Question: I have a problem in a production service which contains a "watchdog" timer used to check whether the main processing job has become frozen (this is related to a COM interop problem which unfortunately can't be reproduced in test).
Here's how it currently works:
- <URL>'-
The cause appears to be that when multiple items await processing, the time between the 'Set()' after the first item is processed, and the 'Reset()' before the second item is processed is too brief, and 'WaitOne()' doesn't appear to recognise that the event has been set.
My understanding of 'WaitOne()' is that the blocked thread is <URL>, but I assume I'm missing something important.
Note that if I allow a context switch by calling 'Thread.Sleep(0)' after calling 'Set()', 'WaitOne()' never fails.
Included below is a sample which produces the same behaviour as my production code. 'WaitOne()' sometimes waits for 5 seconds and fails, 'Set()'.
'''
private static ManualResetEvent _handle;
private static void Main(string[] args)
{
_handle = new ManualResetEvent(true);
((Action) PeriodicWait).BeginInvoke(null, null);
((Action) PeriodicSignal).BeginInvoke(null, null);
Console.ReadLine();
}
private static void PeriodicWait()
{
Stopwatch stopwatch = new Stopwatch();
while (true)
{
stopwatch.Restart();
bool result = _handle.WaitOne(5000, false);
stopwatch.Stop();
Console.WriteLine("After WaitOne: {0}. Waited for {1}ms", result ? "success" : "failure",
stopwatch.ElapsedMilliseconds);
SpinWait.SpinUntil(() => false, 1000);
}
}
private static void PeriodicSignal()
{
while (true)
{
_handle.Reset();
Console.WriteLine("After Reset");
SpinWait.SpinUntil(() => false, 800);
_handle.Set();
// Uncommenting either of the lines below prevents the problem
//Console.WriteLine("After Set");
//Thread.Sleep(0);
}
}
'''

---
While I understand that calling 'Set()' closely followed by 'Reset()' doesn't guarantee that all blocked threads will resume, is it also not guaranteed that waiting threads will be released?
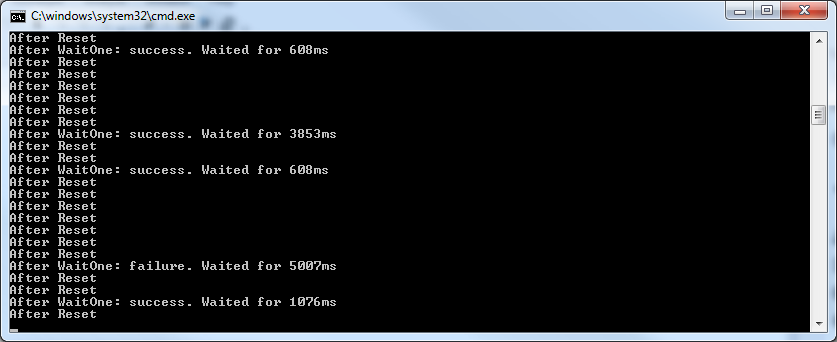
Answer: No, this is fundamentally broken code. There are only odds that the WaitOne() will complete when you keep the MRE set for such a short amount of time. Windows favors releasing a thread that's blocked on an event. But this will drastically fail when the thread isn't waiting. Or the scheduler picks another thread instead, one that runs with a higher priority and also got unblocked. Could be a kernel thread for example. MRE doesn't keep a "memory" of having been signaled and not yet waited on.
Neither Sleep(0) or Sleep(1) are good enough to that the wait is going to complete, there's no reasonable upper bound on how often the waiting thread could be bypassed by the scheduler. Although you probably ought to shut down the program when it takes longer than 10 seconds ;)
You'll need to do this differently. A simple way is to rely on the worker to eventually set the event. So reset it before you start waiting:
'''
private static void PeriodicWait() {
Stopwatch stopwatch = new Stopwatch();
while (true) {
stopwatch.Restart();
_handle.Reset();
bool result = _handle.WaitOne(5000);
stopwatch.Stop();
Console.WriteLine("After WaitOne: {0}. Waited for {1}ms", result ? "success" : "failure",
stopwatch.ElapsedMilliseconds);
}
}
private static void PeriodicSignal() {
while (true) {
_handle.Set();
Thread.Sleep(800); // Simulate work
}
}
'''